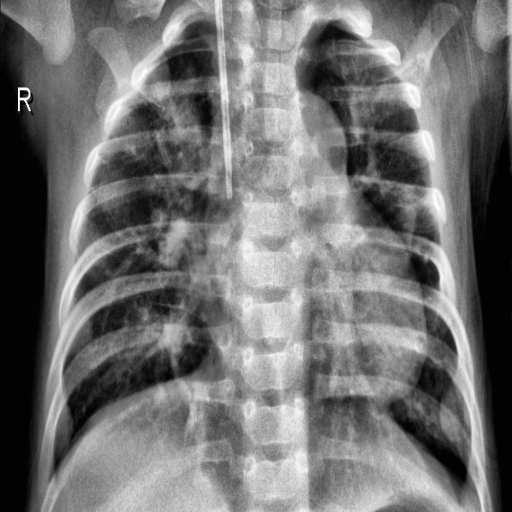
Finding: PNEUMONIA